Question: Eclipse, JSF, Facelets.
'''
<h:message for="loginButton">
'''
This tag is used outside the form which contains the actual UIComponend named . When I use eclipse suggest the for attribute is marked this way: .
What does the yellow dot stands for?
I tried <URL> but I couldn't find anything useful.
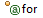
Answer: As far as I remember, it means required attribute.